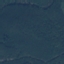
Label: Forest